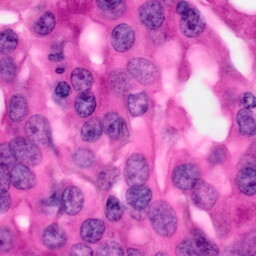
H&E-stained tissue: Pancreatic